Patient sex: M
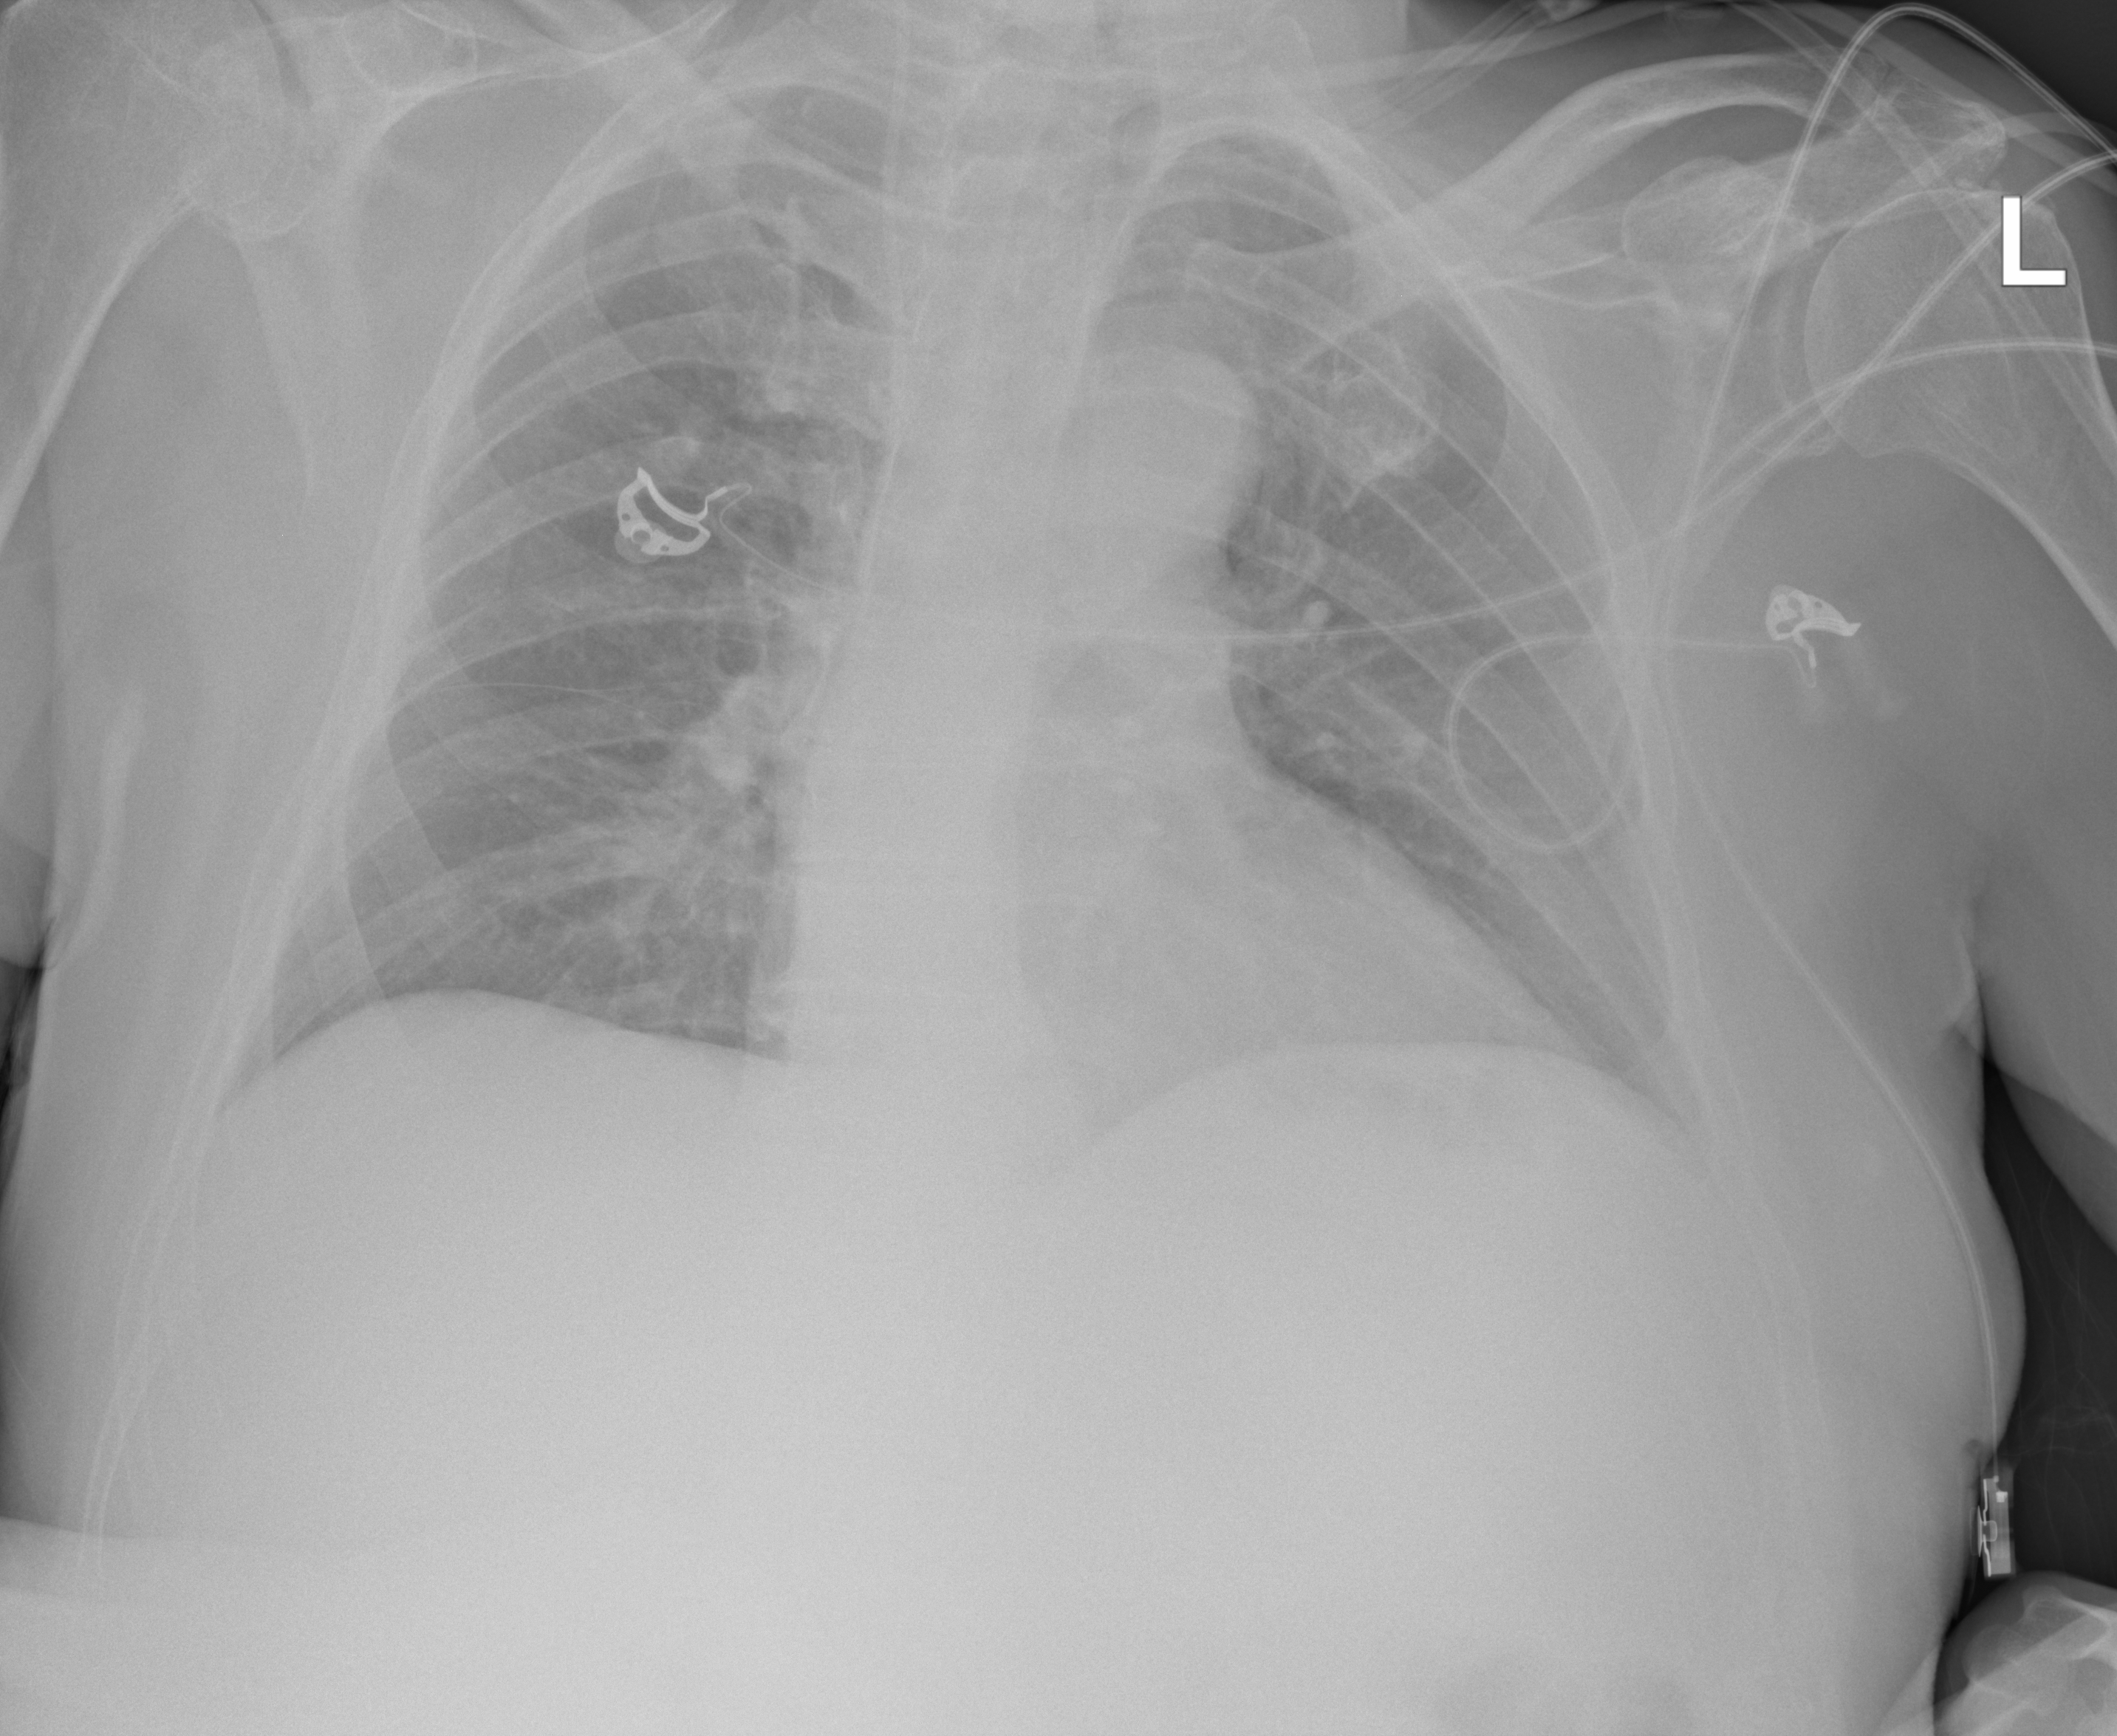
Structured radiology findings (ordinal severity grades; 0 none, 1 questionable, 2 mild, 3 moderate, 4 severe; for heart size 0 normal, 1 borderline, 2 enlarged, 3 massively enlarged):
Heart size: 1
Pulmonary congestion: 0
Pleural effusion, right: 0
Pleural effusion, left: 0
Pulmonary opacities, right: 0
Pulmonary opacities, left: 0
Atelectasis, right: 2
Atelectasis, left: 0